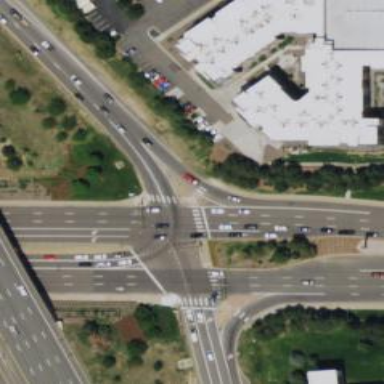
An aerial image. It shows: Marked crossing with zebra road marking.